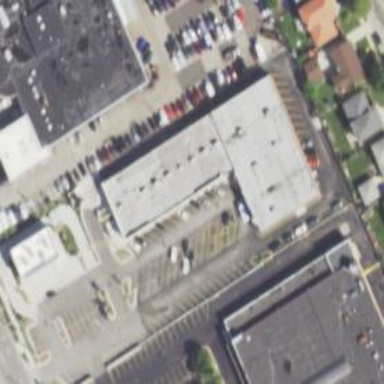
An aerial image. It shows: Retail building.